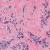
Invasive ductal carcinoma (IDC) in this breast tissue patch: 1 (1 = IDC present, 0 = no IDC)